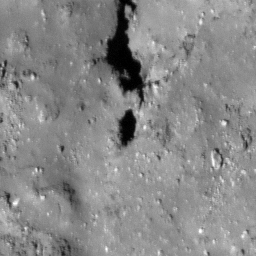
Pit: Tharp 1b
Host crater: Tharp
Host type: impact_melt
Lunar coordinates: latitude -30.6, longitude 145.684